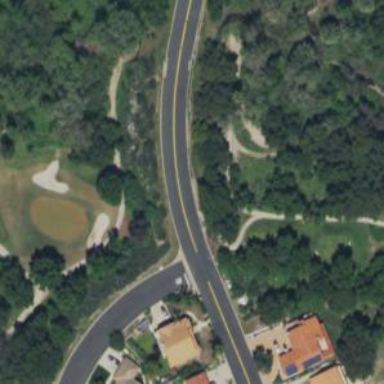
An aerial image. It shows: Footway along golf cart path.